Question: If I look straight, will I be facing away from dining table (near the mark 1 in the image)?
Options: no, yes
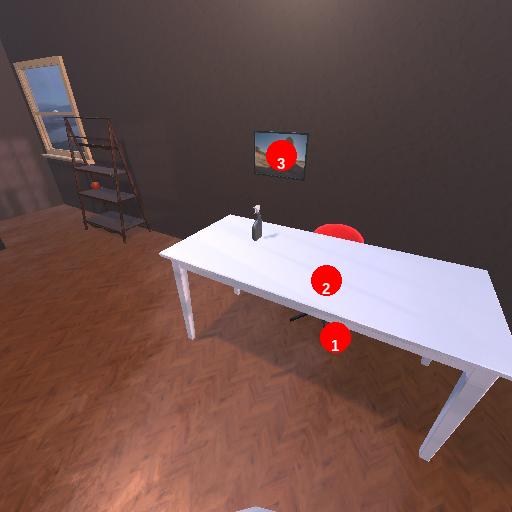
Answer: no